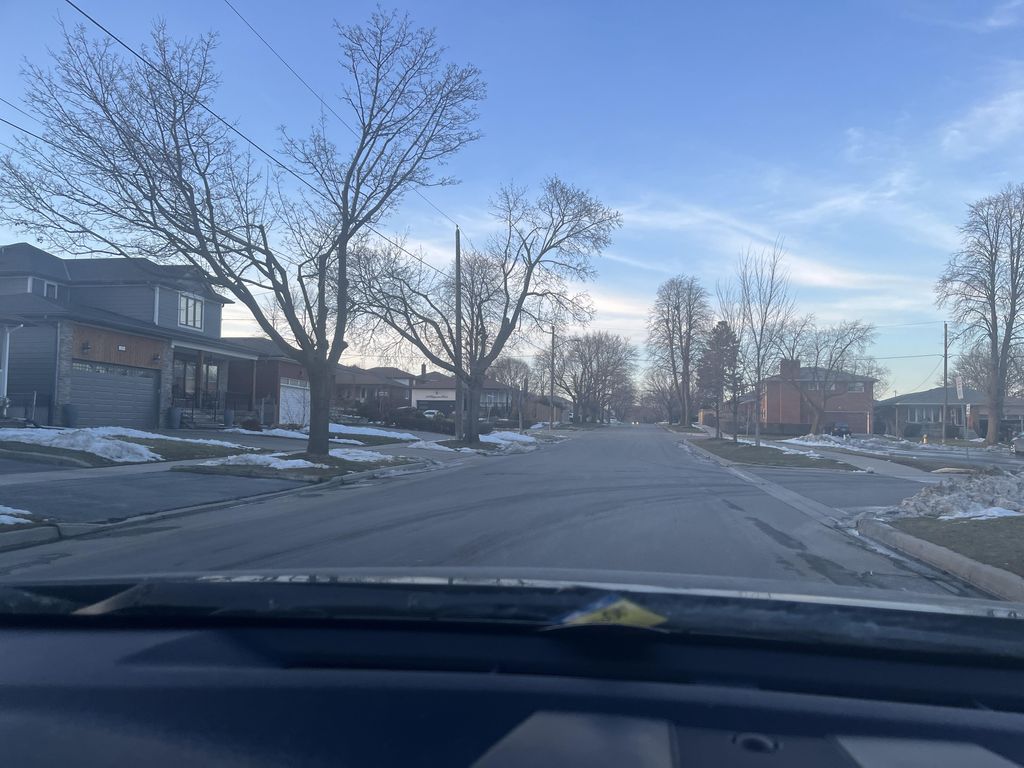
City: toronto